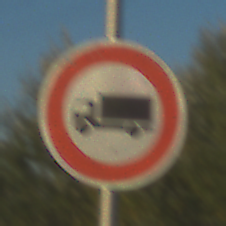
Verkehrszeichen: VerbotFuerKraftfahrzeugeUeberDreiKommaFuenfTonnen
Umgebung: Outdoor, RoadRail
Tageszeit: SunriseSunset
Wetter: Clear
Licht: Natural
Jahreszeit: NotSpecified
Kontrast: HighContrast